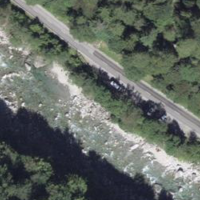
EUNIS habitat code: 44
Species observed at this site:
Argynnis paphia